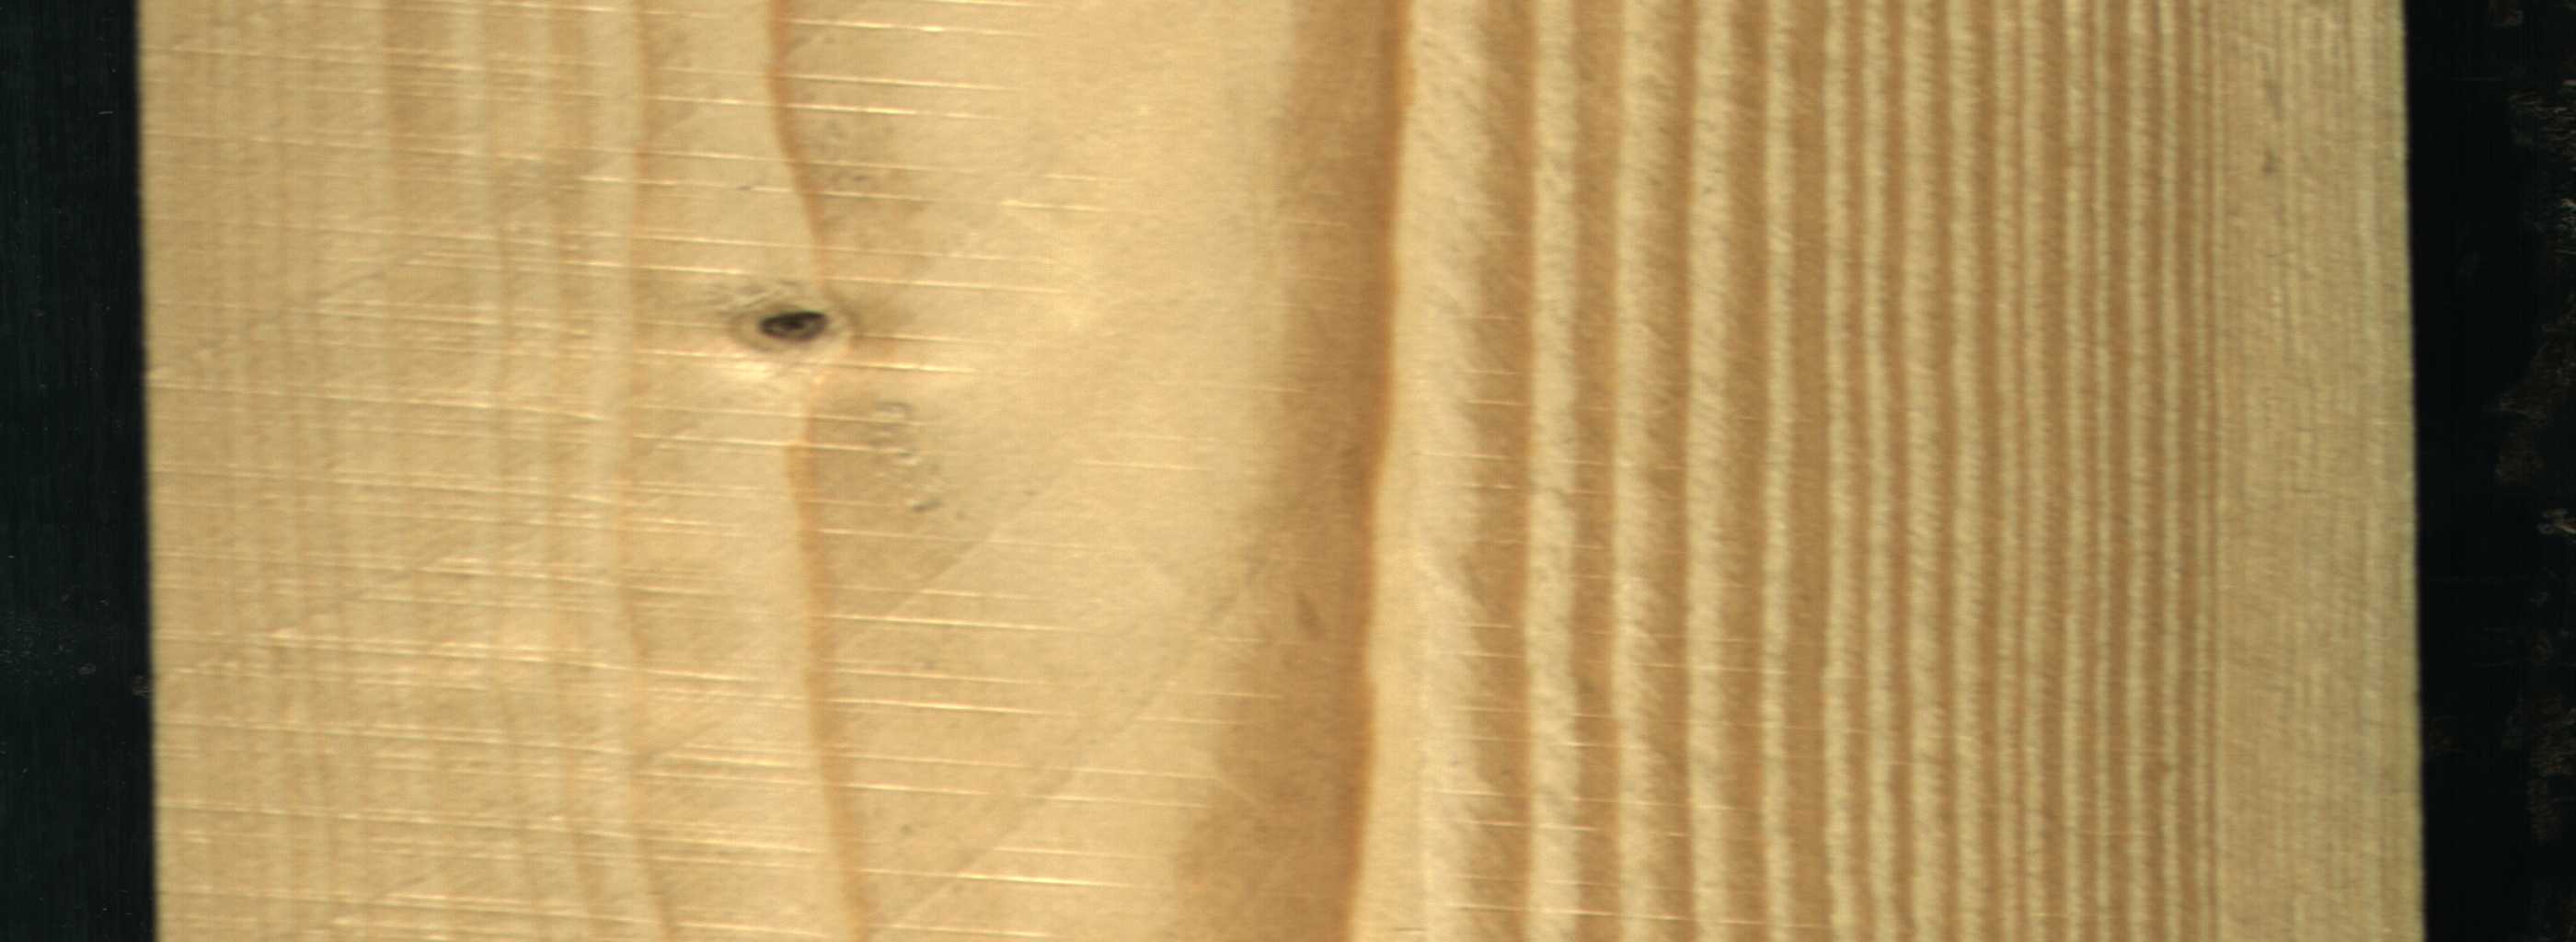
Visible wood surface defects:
Dead_Knot